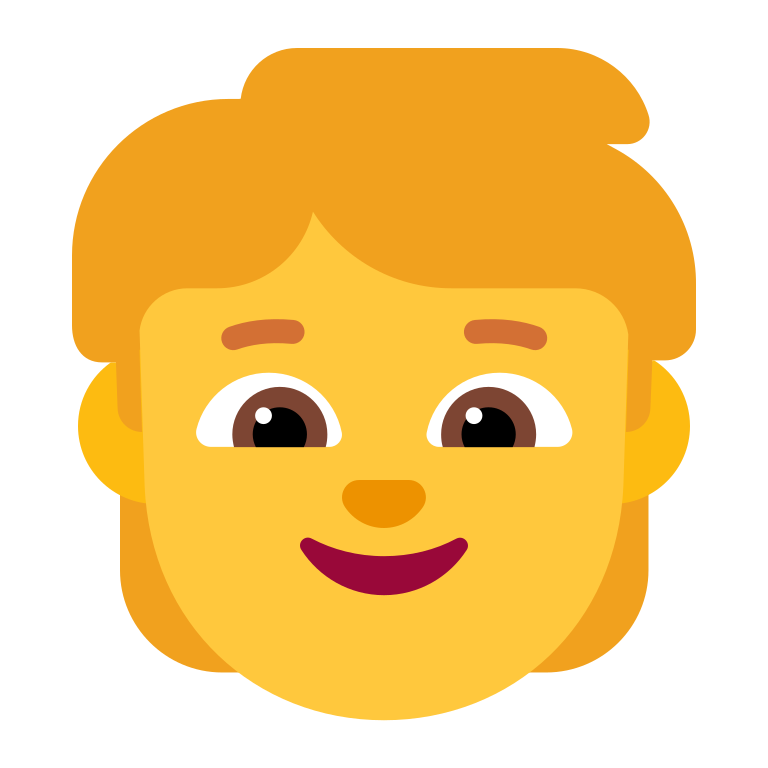
child flat default